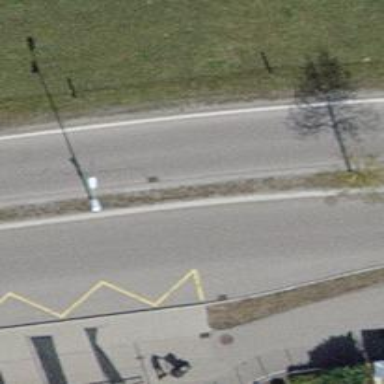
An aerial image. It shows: Public transport stop position.